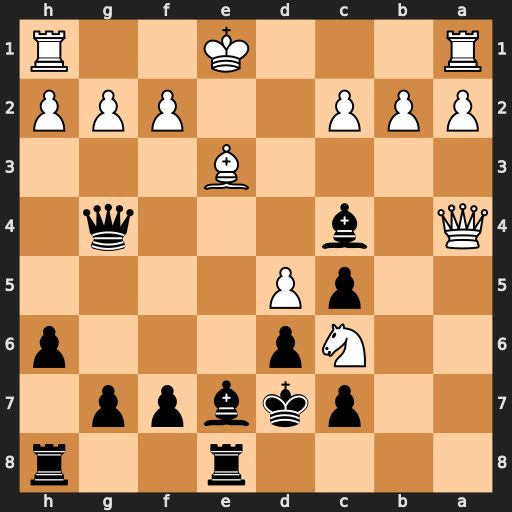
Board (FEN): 4r2r/2pkbpp1/2Np3p/2pP4/Q1b3q1/4B3/PPP2PPP/R3K2R
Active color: b
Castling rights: KQ
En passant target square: -
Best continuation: Qe2#